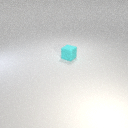
small cyan rubber cube